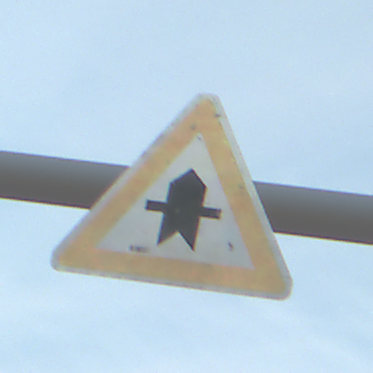
Verkehrszeichen: Vorfahrt
Umgebung: Outdoor, Suburban
Tageszeit: Midday
Wetter: PartlyCloudy
Licht: Natural
Jahreszeit: Summer
Kontrast: HighContrast